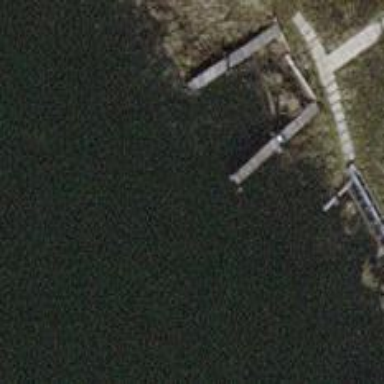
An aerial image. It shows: Boardwalk path crossing over the road.